Question: Will the following .plist entry PREVENT devices without a video camera from purchasing an app? Thank you.

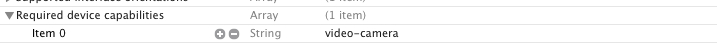
Answer: Taken from <URL>:
> UIRequiredDeviceCapabilities (Array or Dictionary - iOS) lets iTunes and the App Store know which device-related features an application requires in order to run. iTunes and the mobile App Store use this list to prevent customers from installing applications on a device that does not support the listed capabilities.If you use an array, the presence of a given key indicates the corresponding feature is required. If you use a dictionary, you must specify a Boolean value for each key. If the value of this key is true, the feature is required. If the value of the key is false, the feature must not be present on the device. In both cases, omitting a key indicates that the feature is not required but that the application is able to run if the feature is present.
----------EDIT----------
This image is from the link above.